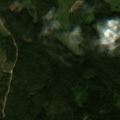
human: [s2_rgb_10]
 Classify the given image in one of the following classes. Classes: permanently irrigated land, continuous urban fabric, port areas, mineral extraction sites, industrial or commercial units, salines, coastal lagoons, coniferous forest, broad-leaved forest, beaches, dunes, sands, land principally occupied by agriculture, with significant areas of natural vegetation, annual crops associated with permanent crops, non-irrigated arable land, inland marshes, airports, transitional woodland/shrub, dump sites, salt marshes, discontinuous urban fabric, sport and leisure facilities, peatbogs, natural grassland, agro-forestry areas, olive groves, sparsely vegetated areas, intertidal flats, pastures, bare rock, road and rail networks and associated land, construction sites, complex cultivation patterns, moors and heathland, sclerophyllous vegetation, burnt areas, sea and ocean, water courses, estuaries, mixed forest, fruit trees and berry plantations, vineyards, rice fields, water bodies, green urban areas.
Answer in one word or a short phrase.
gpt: coniferous forest, transitional woodland/shrub